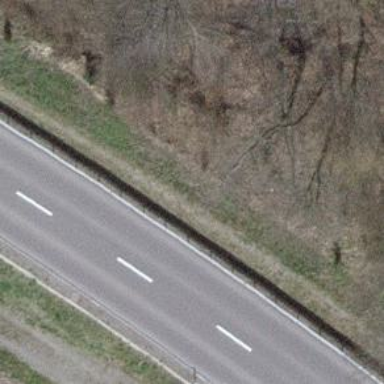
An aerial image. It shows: Asphalt road classified as tertiary.